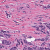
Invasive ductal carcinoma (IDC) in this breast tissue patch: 1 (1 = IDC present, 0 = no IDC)